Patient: sex M, age 61
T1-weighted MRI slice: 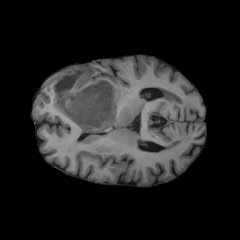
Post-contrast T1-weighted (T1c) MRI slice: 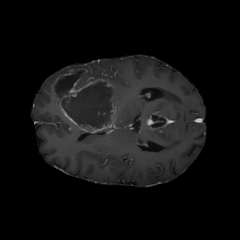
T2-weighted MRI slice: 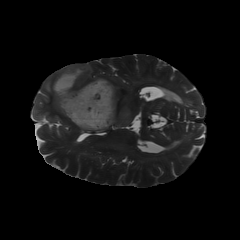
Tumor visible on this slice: yes
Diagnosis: Glioblastoma, IDH-wildtype
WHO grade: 4